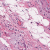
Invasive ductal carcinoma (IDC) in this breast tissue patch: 0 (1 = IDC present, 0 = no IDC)